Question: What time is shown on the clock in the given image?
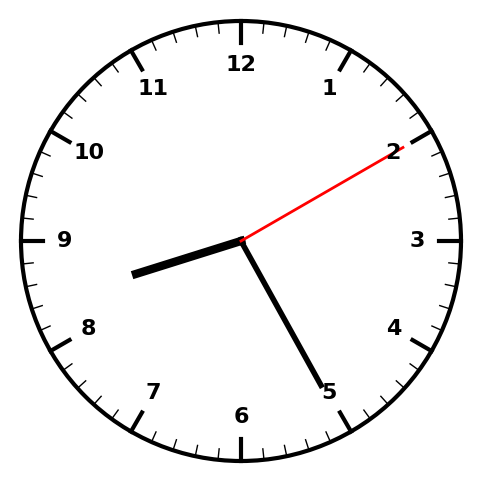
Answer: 08:25:10